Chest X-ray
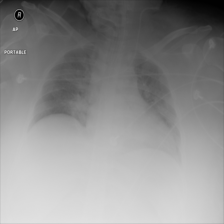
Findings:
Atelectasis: negative
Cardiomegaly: negative
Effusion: negative
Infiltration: positive
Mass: negative
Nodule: negative
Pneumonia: negative
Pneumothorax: negative
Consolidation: negative
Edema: negative
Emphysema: negative
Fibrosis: negative
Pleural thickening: negative
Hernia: negative